Question: What is the colour of the text?
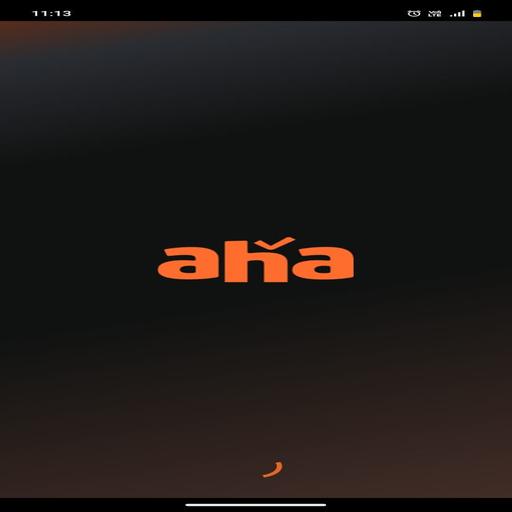
Answer: Orange